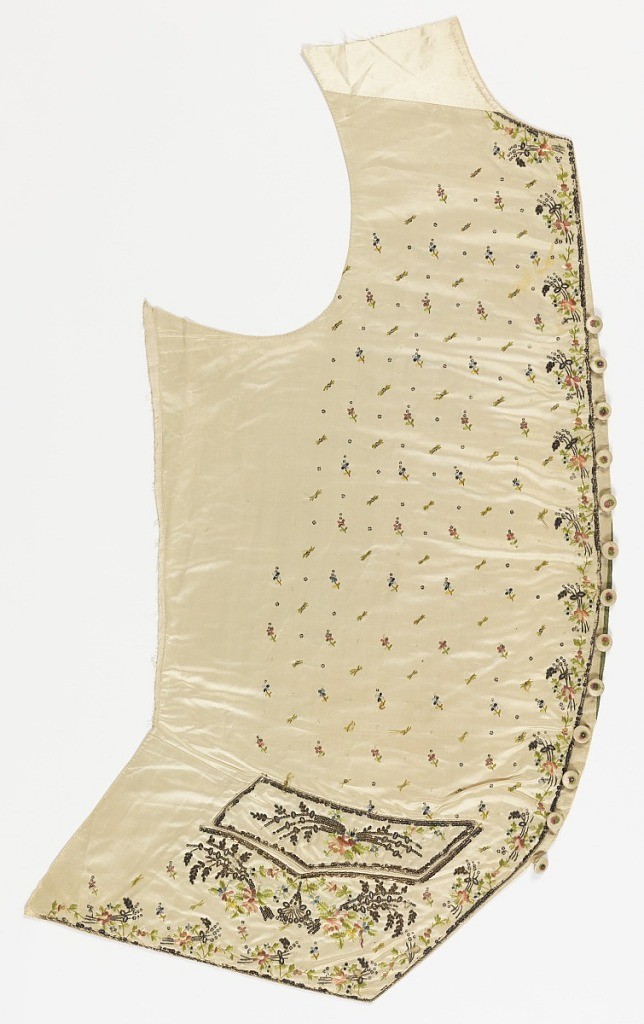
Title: Waistcoat fragments
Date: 1770–80
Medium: silk, sequins (paillettes), false jewels and 3 kinds of metal-wrapped silk, on silk Technique: embroidered with satin and stem stitch, appliquéd on satin weave
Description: Fragments of an embroidered waistcoat with straight hem. Cream silk embroidered with pattern of small scattered flowers and sequins. Embroidered with larger pattern of flower bouquets with  false jewels along middle, and on and below pocket flaps. Silk-covered buttons embroidered with flowers.